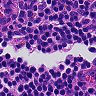
Metastatic tissue present: no